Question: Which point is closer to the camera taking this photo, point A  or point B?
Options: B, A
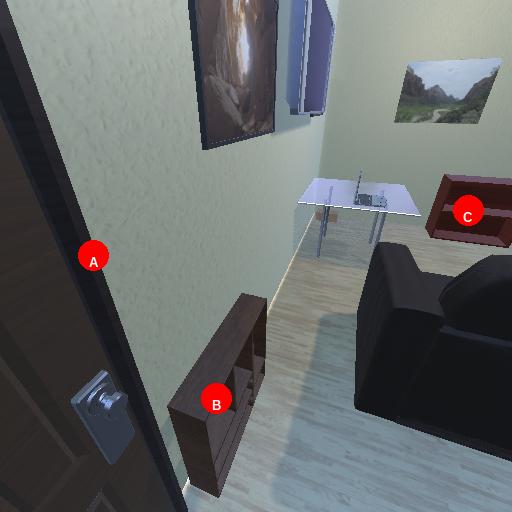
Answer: B